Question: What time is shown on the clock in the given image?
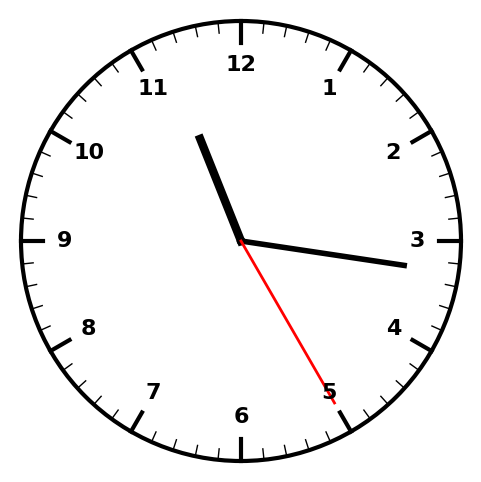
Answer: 11:16:25